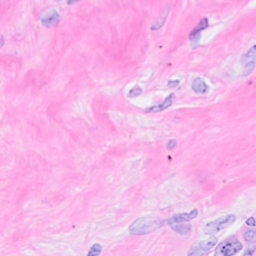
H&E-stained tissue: Breast